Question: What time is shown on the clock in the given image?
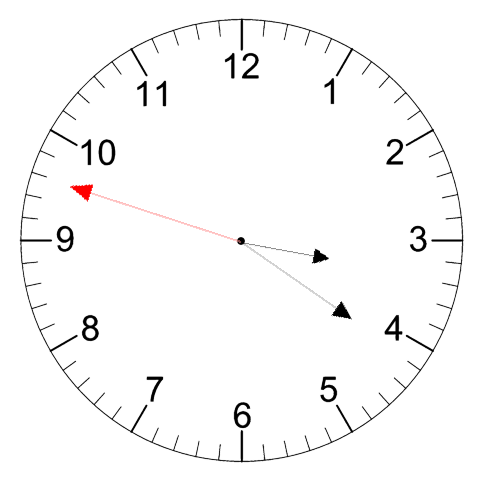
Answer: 03:20:48